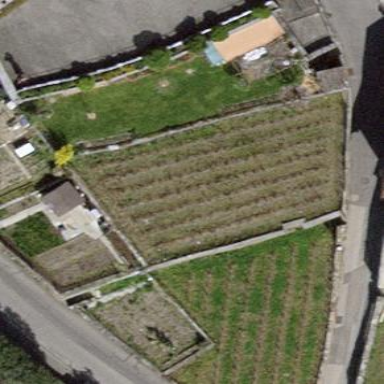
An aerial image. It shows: Beautiful vineyard in the countryside.